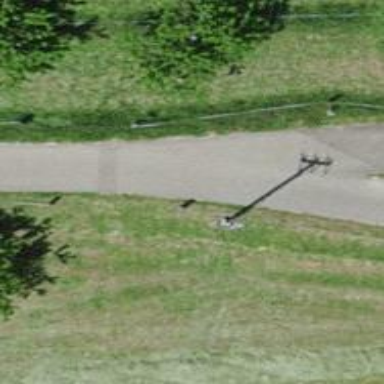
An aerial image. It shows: Minor power line with three cables.